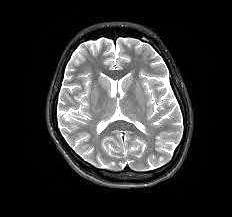
Label: notumor